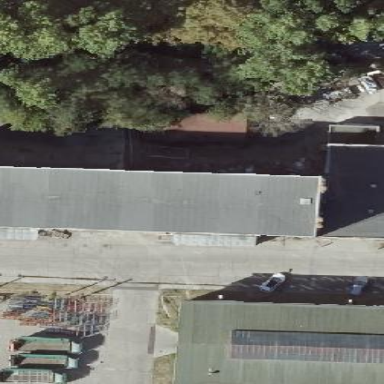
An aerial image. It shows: Industrial building.